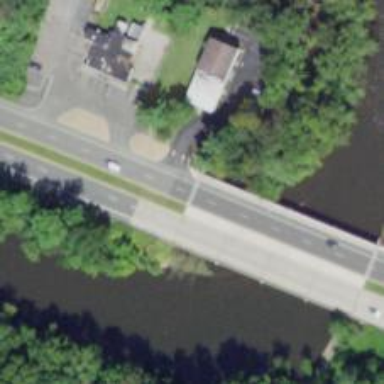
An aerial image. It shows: Beam-style bridge on primary highway.